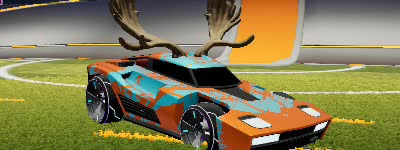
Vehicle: breakout